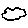
Label: cloud